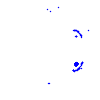
Particle: pion